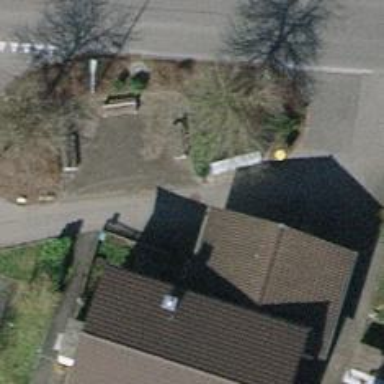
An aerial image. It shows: Bench for seating.